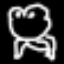
Label: frog